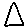
Label: triangle